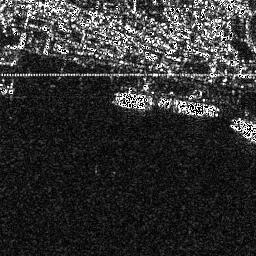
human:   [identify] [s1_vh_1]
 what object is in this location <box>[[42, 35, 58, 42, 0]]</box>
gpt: <ref>1 medium ship at the center</ref>